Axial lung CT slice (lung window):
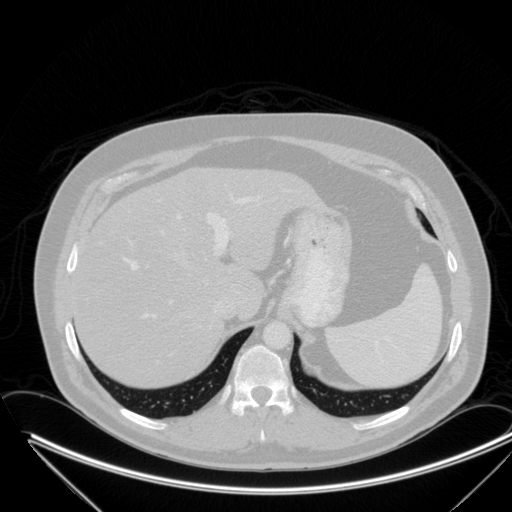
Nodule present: no